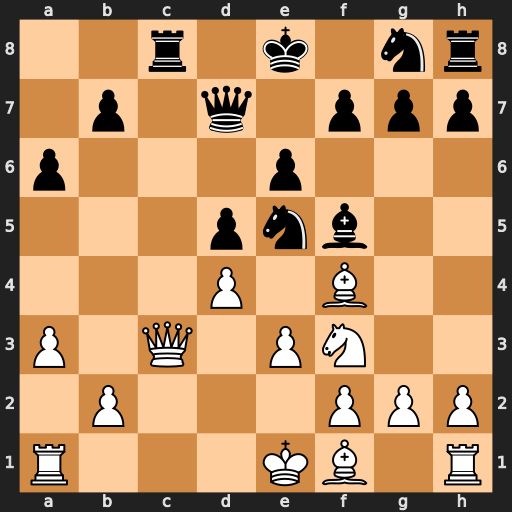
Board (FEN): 2r1k1nr/1p1q1ppp/p3p3/3pnb2/3P1B2/P1Q1PN2/1P3PPP/R3KB1R
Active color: w
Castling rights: KQk
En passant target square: -
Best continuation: Nxe5 Rxc3 Nxd7